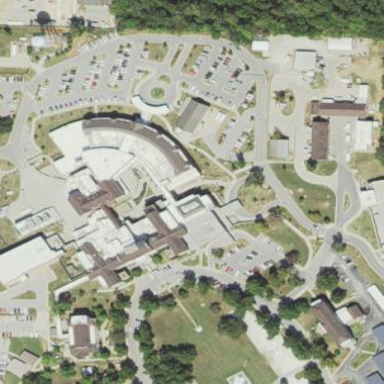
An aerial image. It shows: Healthcare facility identified as hospital.